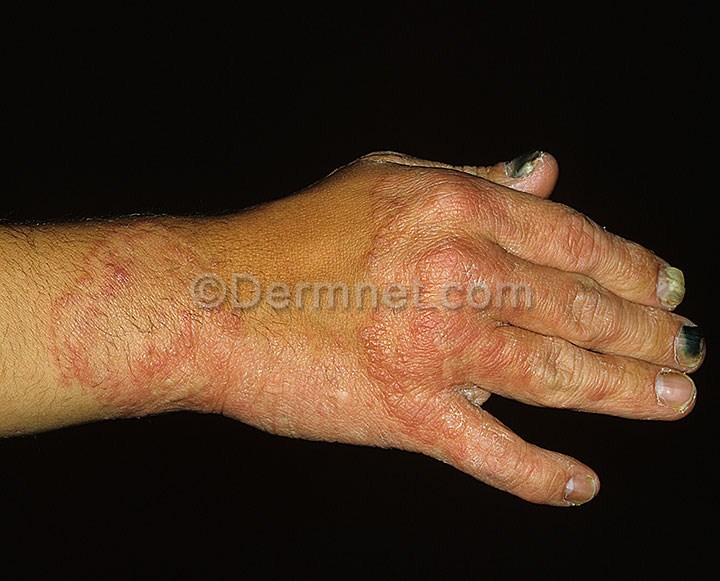
Disease: Tinea Ringworm Candidiasis and other Fungal Infections